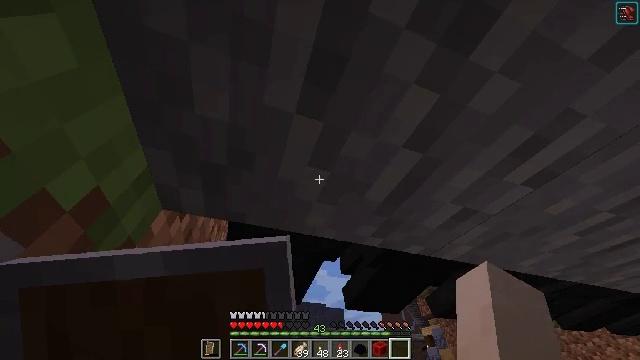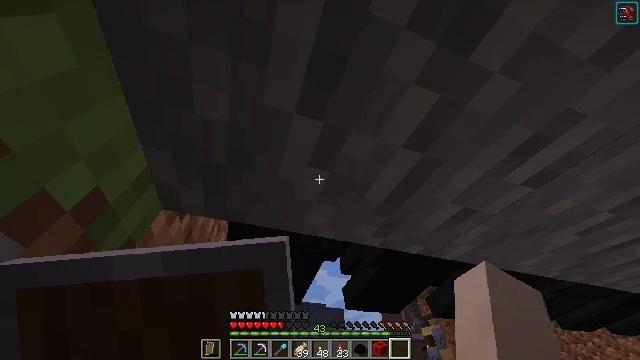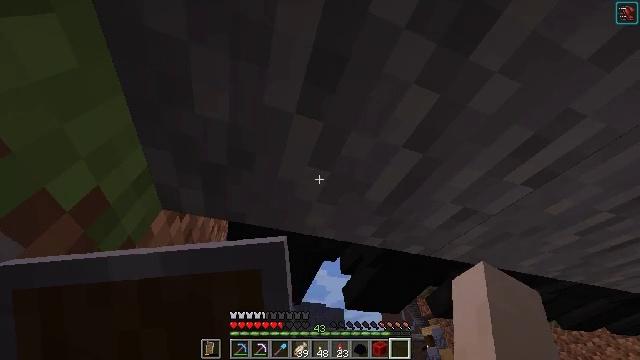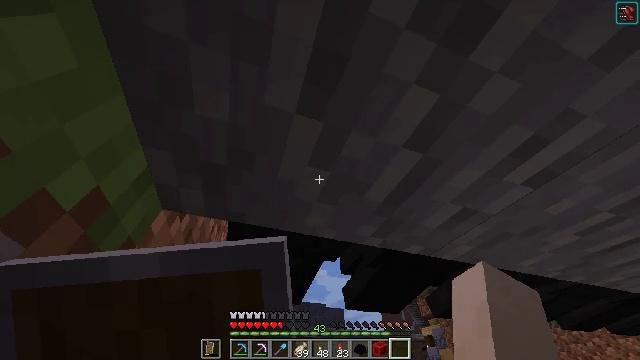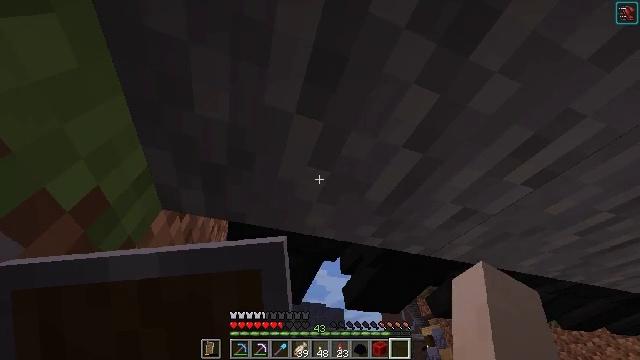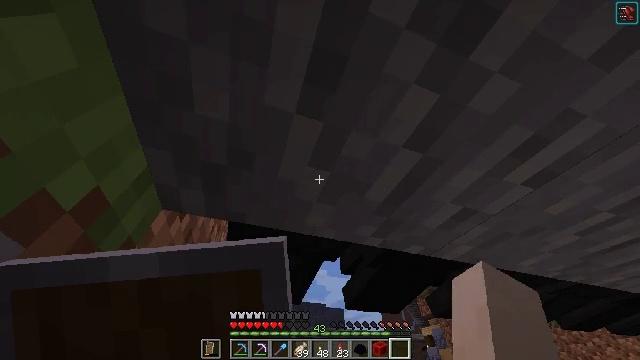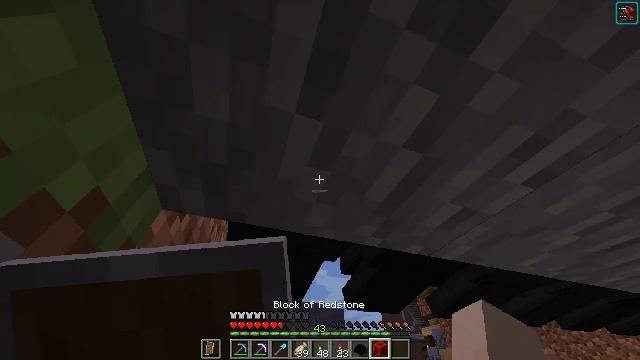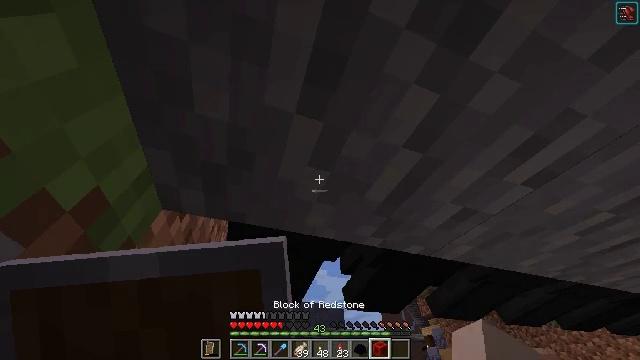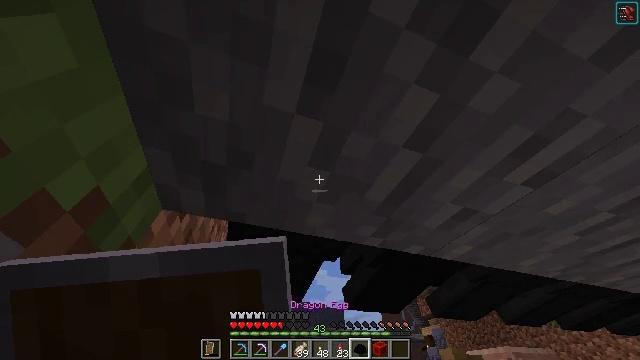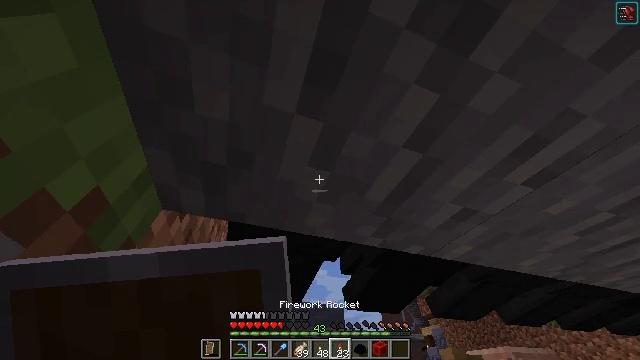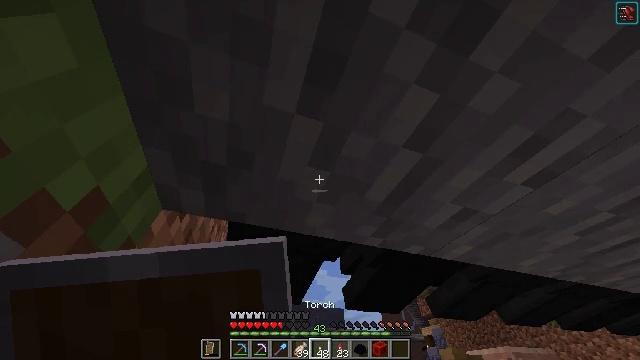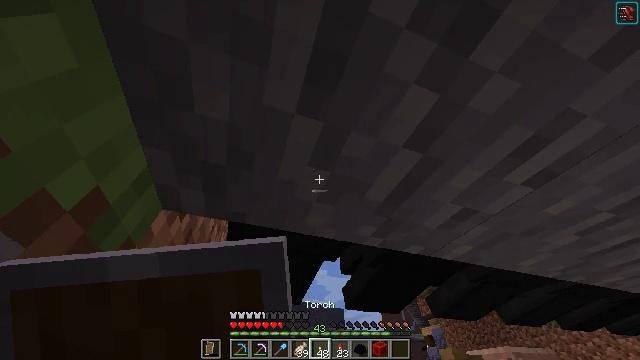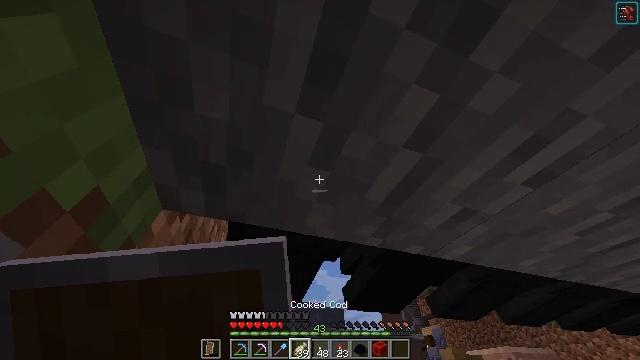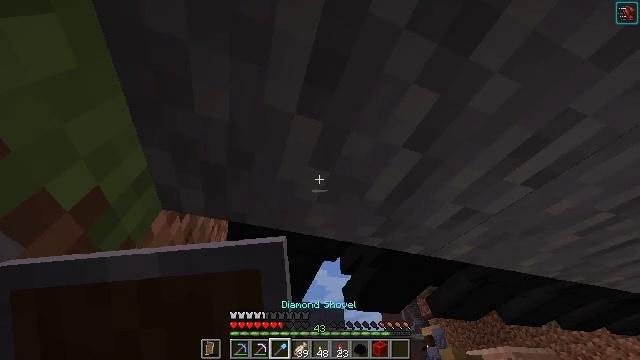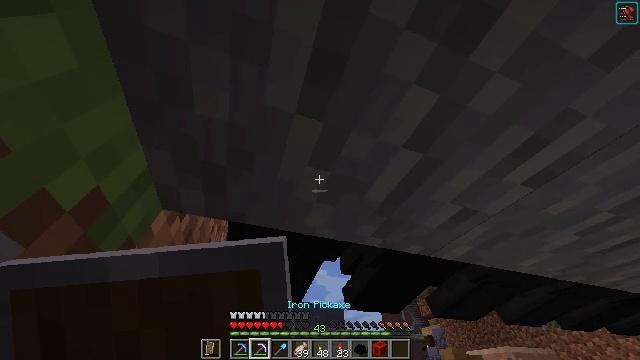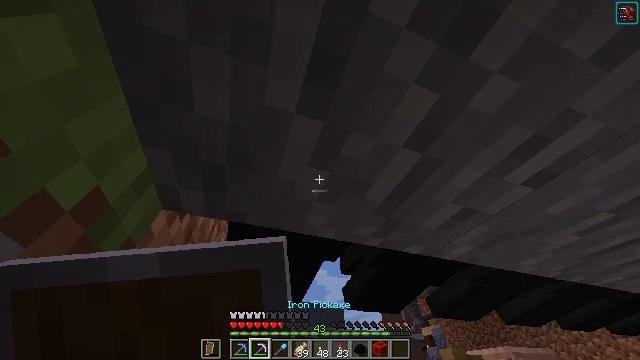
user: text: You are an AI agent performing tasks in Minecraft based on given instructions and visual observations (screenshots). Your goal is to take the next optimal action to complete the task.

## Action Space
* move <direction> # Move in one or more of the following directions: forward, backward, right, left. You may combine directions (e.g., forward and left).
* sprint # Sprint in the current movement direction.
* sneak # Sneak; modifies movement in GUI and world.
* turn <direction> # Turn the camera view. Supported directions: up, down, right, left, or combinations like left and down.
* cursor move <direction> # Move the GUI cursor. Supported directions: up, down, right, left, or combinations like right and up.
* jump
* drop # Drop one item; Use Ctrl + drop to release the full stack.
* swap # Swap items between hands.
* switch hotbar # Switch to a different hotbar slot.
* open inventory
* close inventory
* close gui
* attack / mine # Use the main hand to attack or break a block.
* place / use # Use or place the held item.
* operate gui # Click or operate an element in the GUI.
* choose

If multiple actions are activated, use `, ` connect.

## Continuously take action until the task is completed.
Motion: motion action
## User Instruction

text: Dislodge the dragon head from the wall.
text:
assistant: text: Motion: no_op
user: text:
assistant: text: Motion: no_op
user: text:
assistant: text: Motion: no_op
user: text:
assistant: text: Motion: no_op
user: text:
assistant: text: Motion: no_op
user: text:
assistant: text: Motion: no_op
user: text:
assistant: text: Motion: no_op
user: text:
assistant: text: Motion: no_op
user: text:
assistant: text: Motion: no_op
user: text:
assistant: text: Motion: no_op
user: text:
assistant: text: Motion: no_op
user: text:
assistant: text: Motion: no_op
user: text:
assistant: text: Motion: no_op
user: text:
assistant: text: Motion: no_op
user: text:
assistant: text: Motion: no_op
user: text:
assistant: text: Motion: no_op
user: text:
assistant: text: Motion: no_op
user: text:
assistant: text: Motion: no_op
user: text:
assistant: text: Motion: no_op
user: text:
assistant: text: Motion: no_op
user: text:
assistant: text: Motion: no_op
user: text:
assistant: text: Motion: no_op
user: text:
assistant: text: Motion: no_op
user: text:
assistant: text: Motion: no_op
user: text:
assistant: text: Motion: no_op
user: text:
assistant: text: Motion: move left
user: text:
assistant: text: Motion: move forward and move left, turn right
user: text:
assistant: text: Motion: move forward and move left, turn right
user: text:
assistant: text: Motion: move forward and move left, turn right and up
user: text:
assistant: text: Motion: move forward and move left, turn right and up